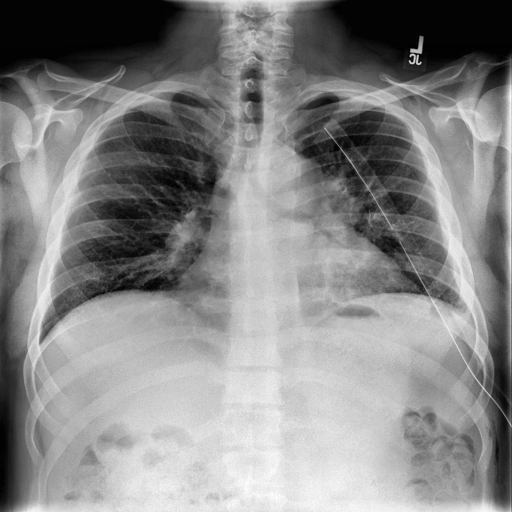
Finding: NORMAL